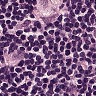
Metastatic tissue present: yes